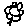
Label: flower